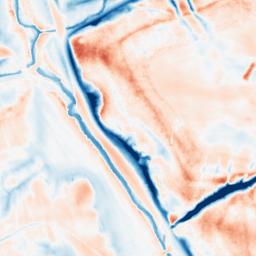
Category: multiscale
Decomposition family: dog_multiscale
Decomposition parameters: sigma_ratio: 1.6
n_scales: 6
base_sigma: 0.5
Upsampling method: bspline
Upsampling parameters: scale: 4
Upsampling scale: 4